Field crop: tomato
Growth stage: 1
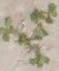
Species: portulaca